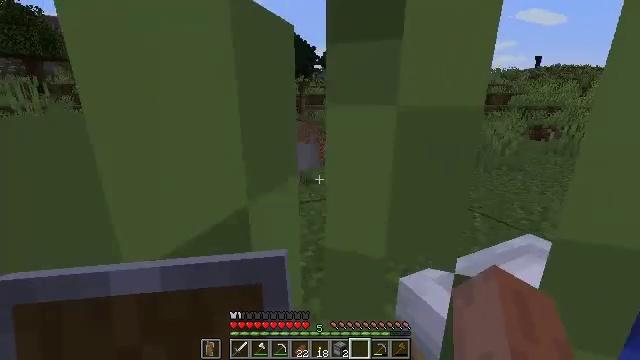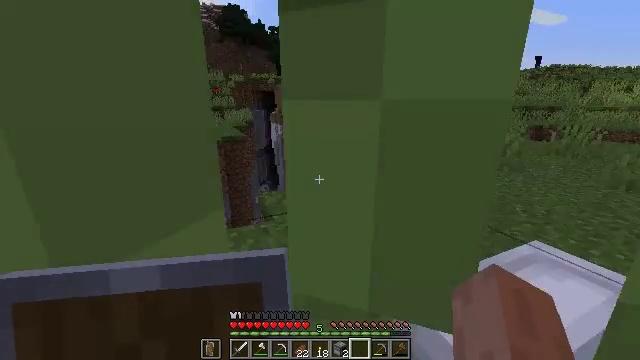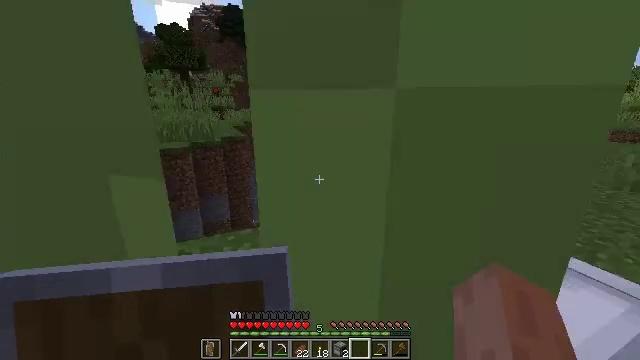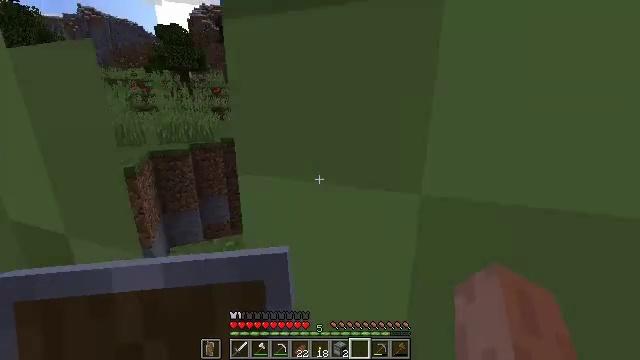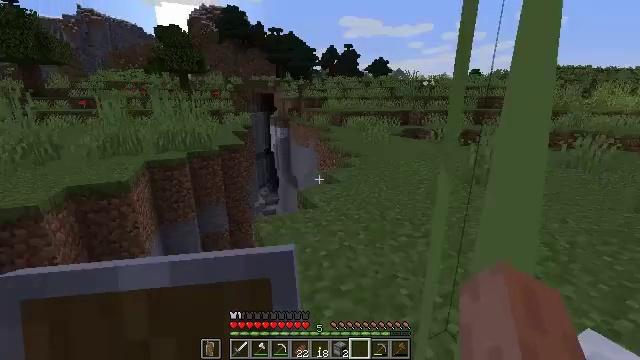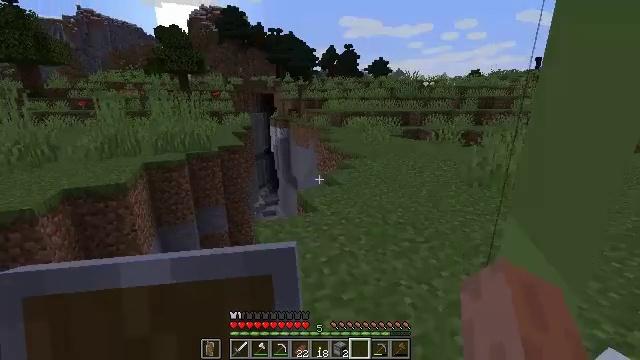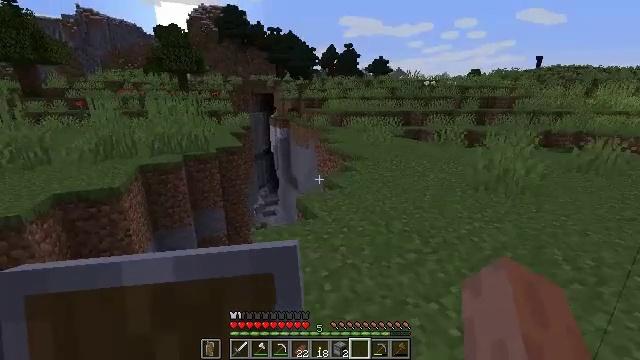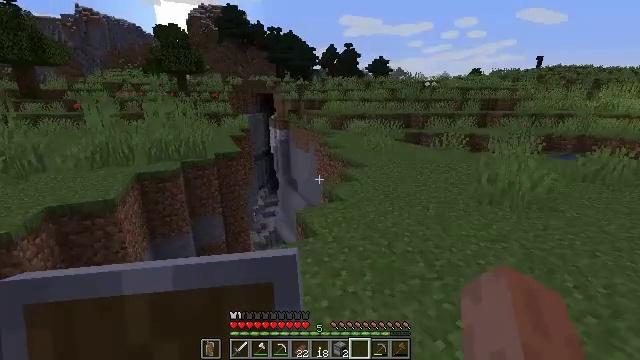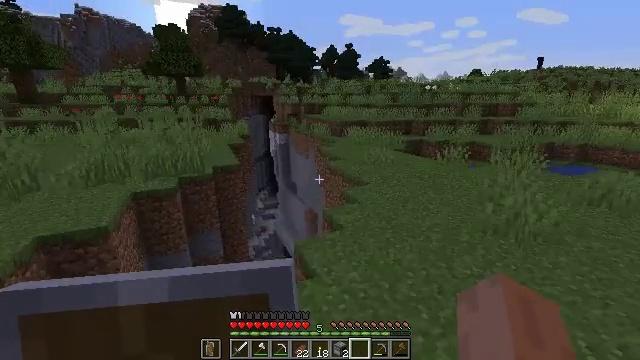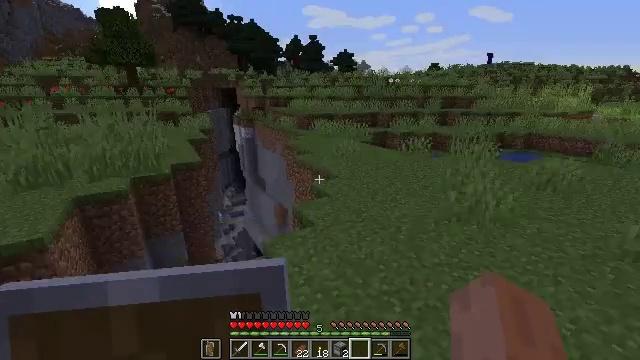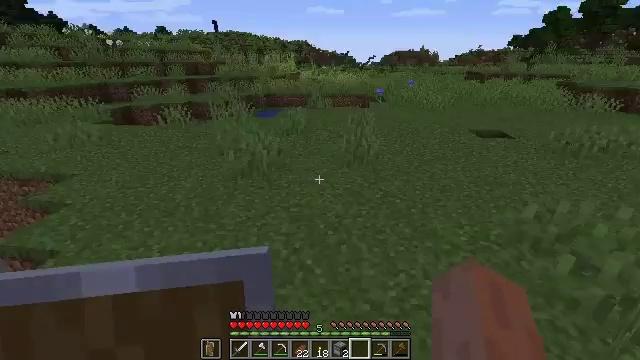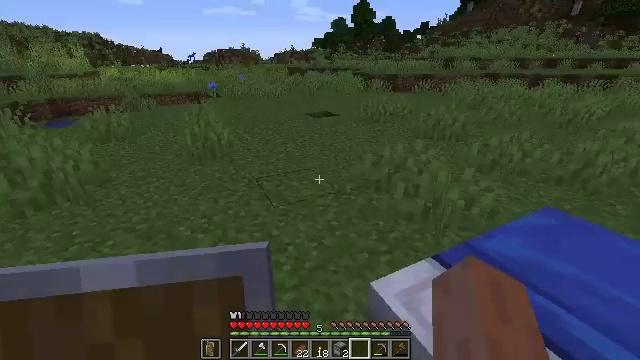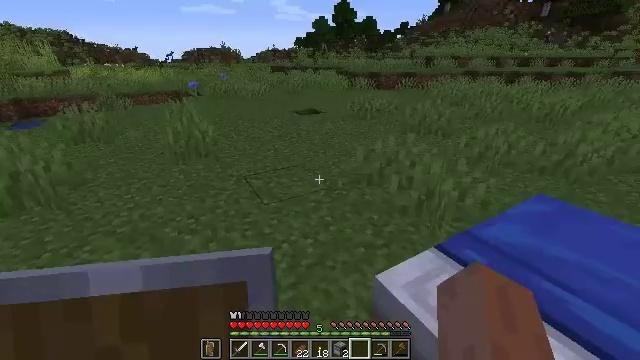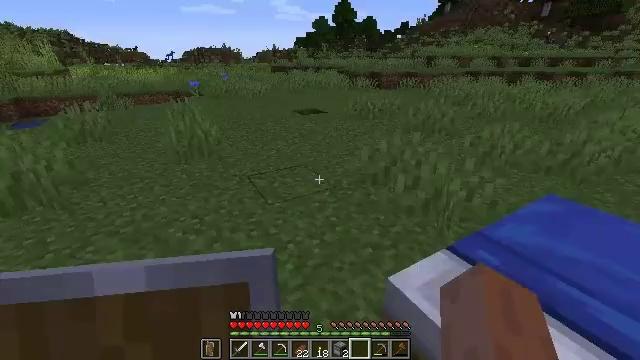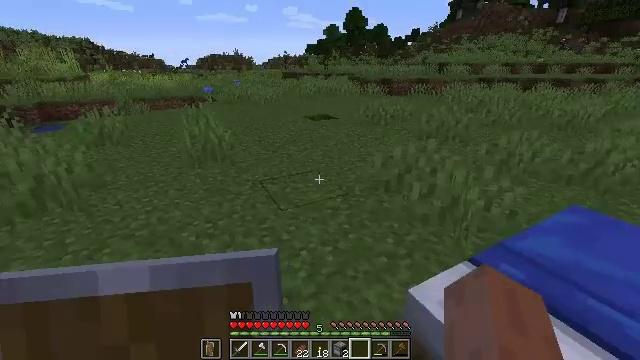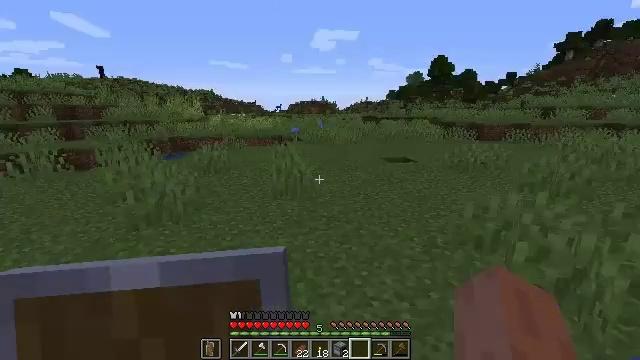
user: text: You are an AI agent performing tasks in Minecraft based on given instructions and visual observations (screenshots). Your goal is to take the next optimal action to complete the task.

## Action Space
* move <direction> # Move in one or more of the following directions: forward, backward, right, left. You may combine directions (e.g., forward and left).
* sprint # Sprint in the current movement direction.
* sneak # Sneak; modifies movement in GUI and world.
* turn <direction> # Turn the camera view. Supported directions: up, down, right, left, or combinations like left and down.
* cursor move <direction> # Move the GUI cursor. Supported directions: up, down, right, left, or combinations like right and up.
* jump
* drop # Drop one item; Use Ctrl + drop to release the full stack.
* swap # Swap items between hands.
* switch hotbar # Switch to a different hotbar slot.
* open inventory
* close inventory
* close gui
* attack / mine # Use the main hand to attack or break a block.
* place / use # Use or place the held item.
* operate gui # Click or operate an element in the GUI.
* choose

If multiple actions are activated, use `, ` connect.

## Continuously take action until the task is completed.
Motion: motion action
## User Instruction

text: Collect the blue bed by attacking it.
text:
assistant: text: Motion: move forward, sneak
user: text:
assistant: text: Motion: move forward
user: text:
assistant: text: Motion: move forward
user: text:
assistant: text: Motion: move forward
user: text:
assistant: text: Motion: move forward
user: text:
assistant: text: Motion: move forward
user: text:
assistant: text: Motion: move forward
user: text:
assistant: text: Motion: move forward
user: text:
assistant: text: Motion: move forward, turn right and down
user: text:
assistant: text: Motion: move forward, turn right and down
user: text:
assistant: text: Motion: move forward, turn right
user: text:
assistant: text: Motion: move forward, turn right
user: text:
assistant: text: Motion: no_op
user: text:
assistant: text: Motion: turn left and up
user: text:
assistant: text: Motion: turn left and up
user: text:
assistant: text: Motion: turn left and up
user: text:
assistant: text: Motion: turn left and up
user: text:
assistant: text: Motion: no_op
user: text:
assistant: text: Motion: no_op
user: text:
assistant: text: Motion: no_op
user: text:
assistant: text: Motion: no_op
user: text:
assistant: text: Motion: no_op
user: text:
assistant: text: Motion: turn right and down
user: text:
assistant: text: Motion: turn right and down
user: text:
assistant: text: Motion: turn right
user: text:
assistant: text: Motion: no_op
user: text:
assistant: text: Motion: turn right and down
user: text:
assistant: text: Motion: turn right and down
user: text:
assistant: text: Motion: turn right and down
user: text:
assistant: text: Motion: turn down